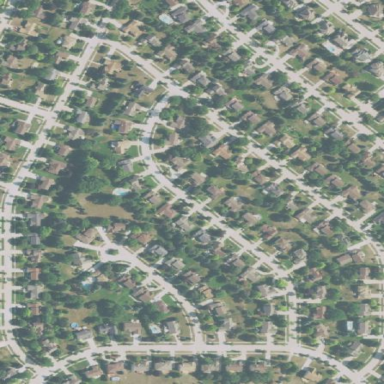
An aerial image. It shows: Residential area consisting of single-family homes.